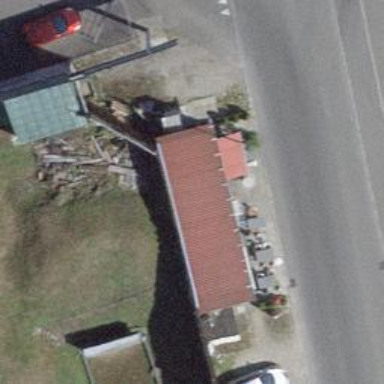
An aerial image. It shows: Fast food establishment.